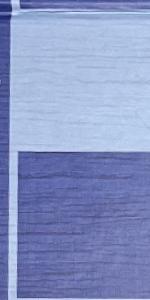
Label: Empty